Aerial crown-view tile of a tropical tree (Barro Colorado Island, Panama), acquired 20250616:
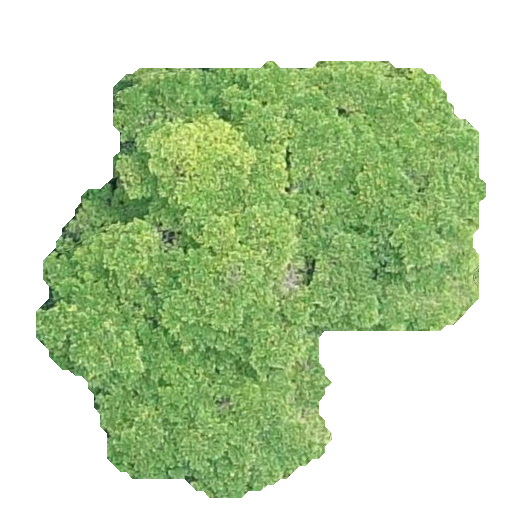
Species: Terminalia amazonia
GBIF accepted scientific name: Terminalia amazonica
Crown area: 197.997 m²